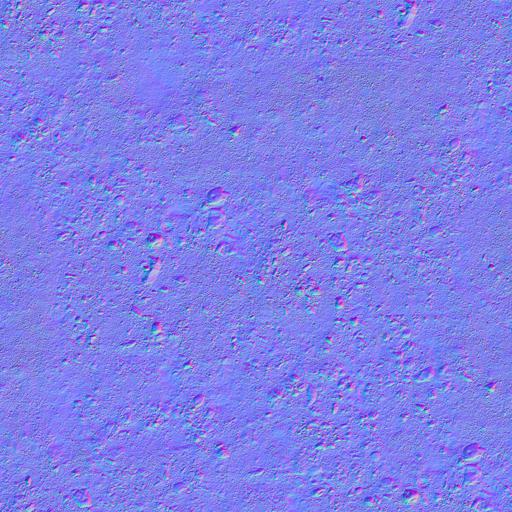
bed ground pebble pebbles river stone